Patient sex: M
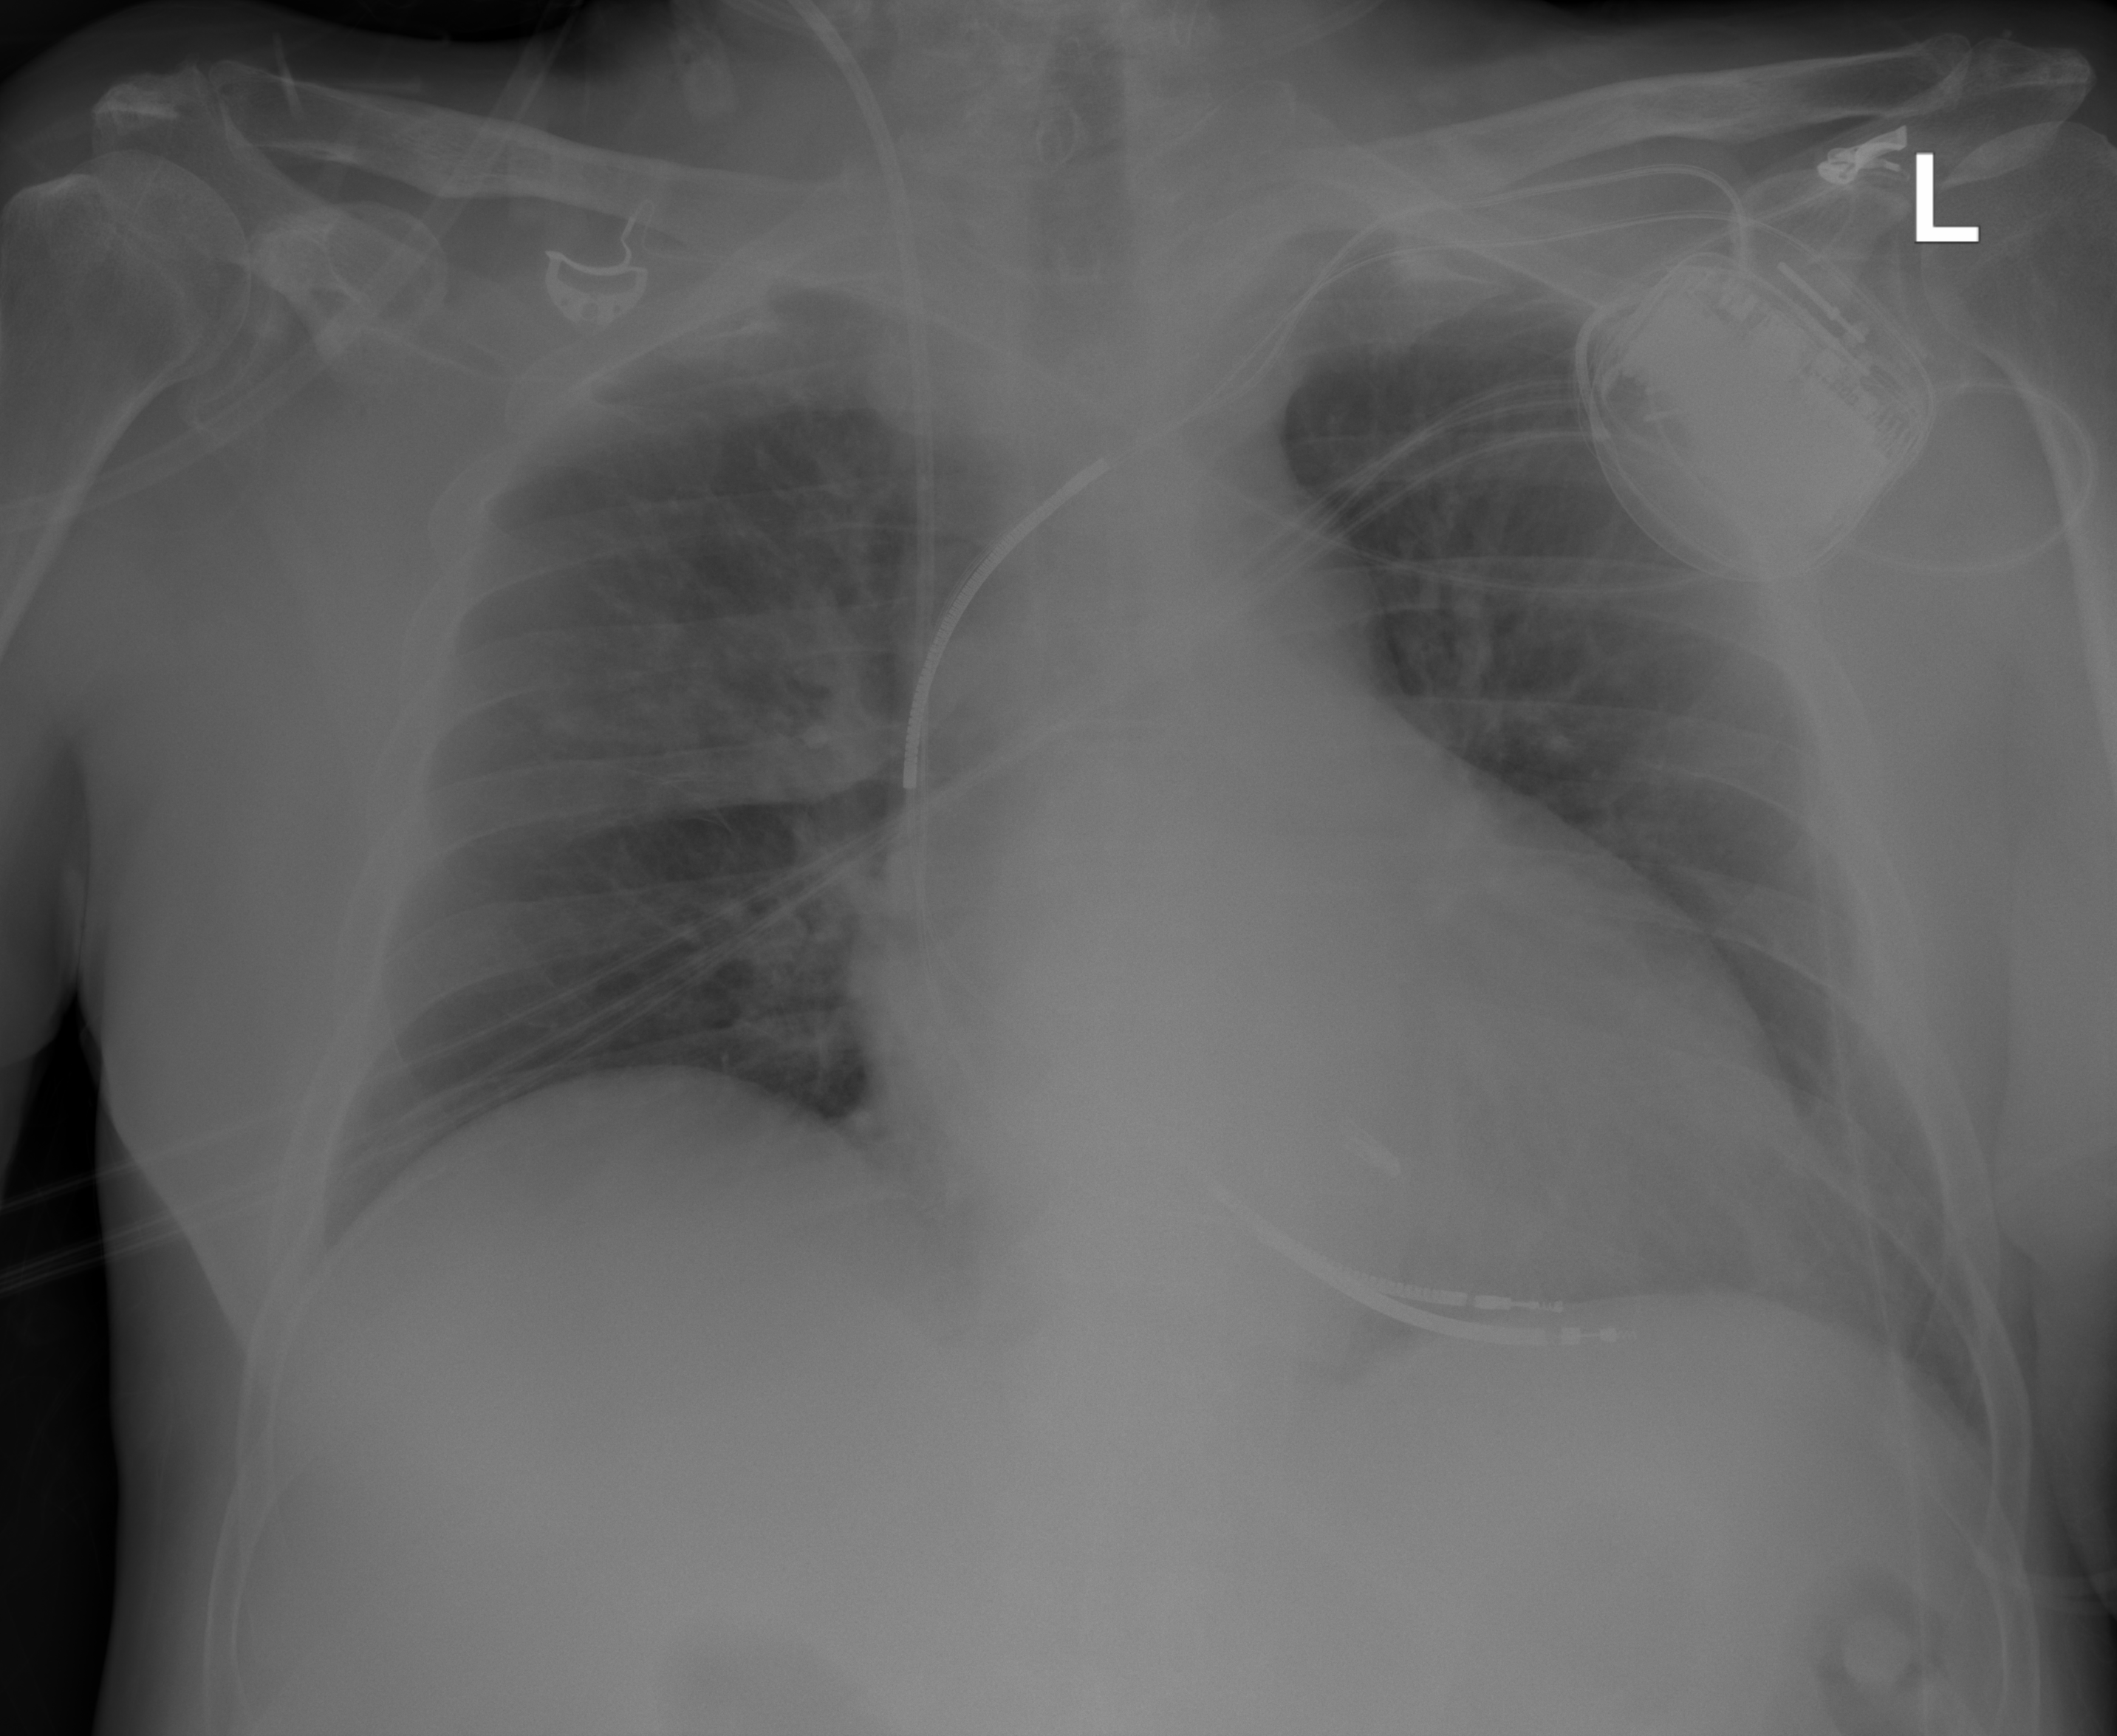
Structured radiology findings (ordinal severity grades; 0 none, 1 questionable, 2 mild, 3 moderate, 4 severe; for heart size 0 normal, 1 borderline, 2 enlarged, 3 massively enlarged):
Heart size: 2
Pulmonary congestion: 2
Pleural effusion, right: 0
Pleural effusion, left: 0
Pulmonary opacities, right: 2
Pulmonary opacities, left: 0
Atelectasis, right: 0
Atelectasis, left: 2